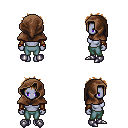
a pixel art fantasy rpg character, female body template, dark elf, purple skin, gold arm armor, teal pants, brown bedhead hairstyle, cloth hood, cloth bracers, metal boots, four views (front, back, left, right), 2x2 character sprite sheet, small pixel art, hard edges, no anti-aliasing